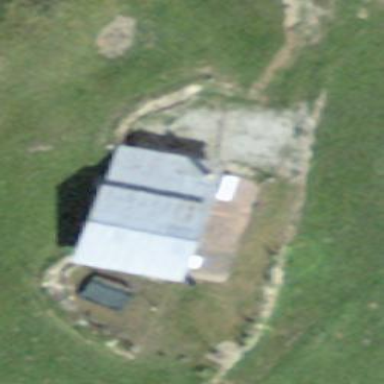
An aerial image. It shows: Shed building.